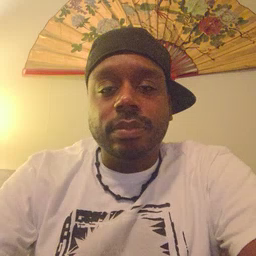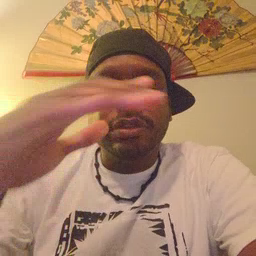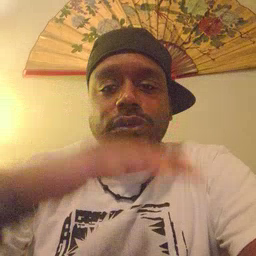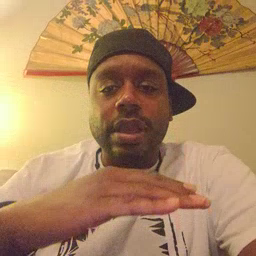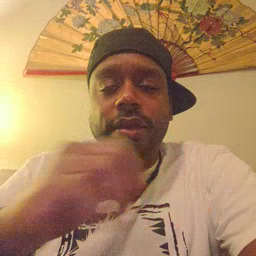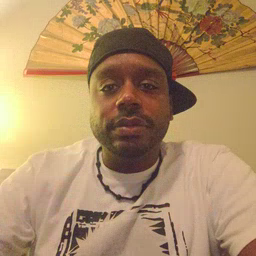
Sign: child